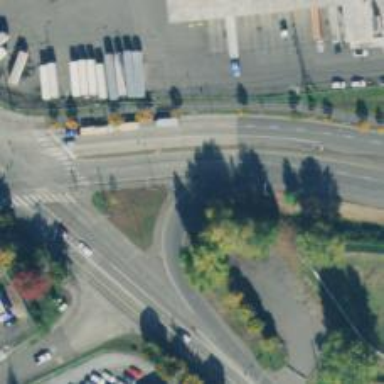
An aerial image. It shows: Secondary link road with asphalt surface.